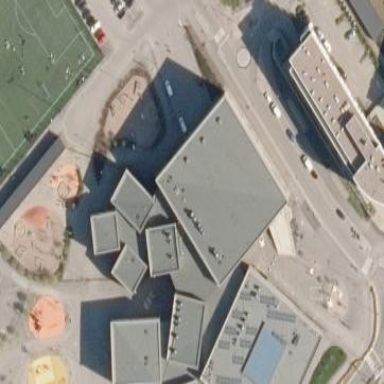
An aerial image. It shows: School building.